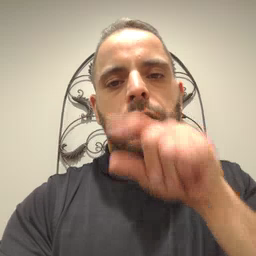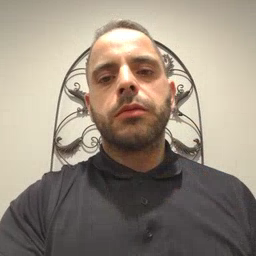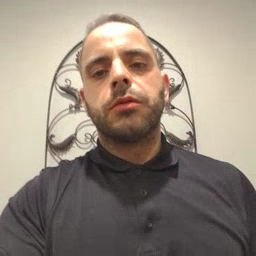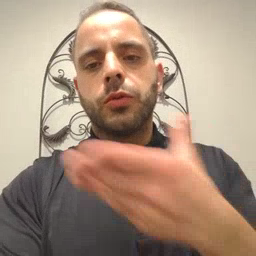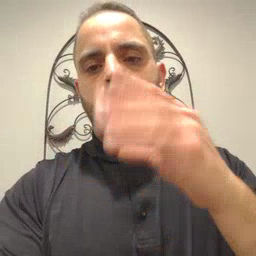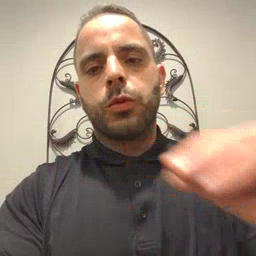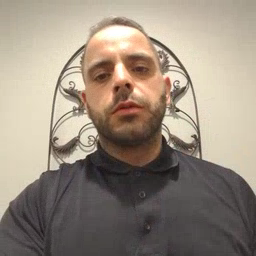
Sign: story